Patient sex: M
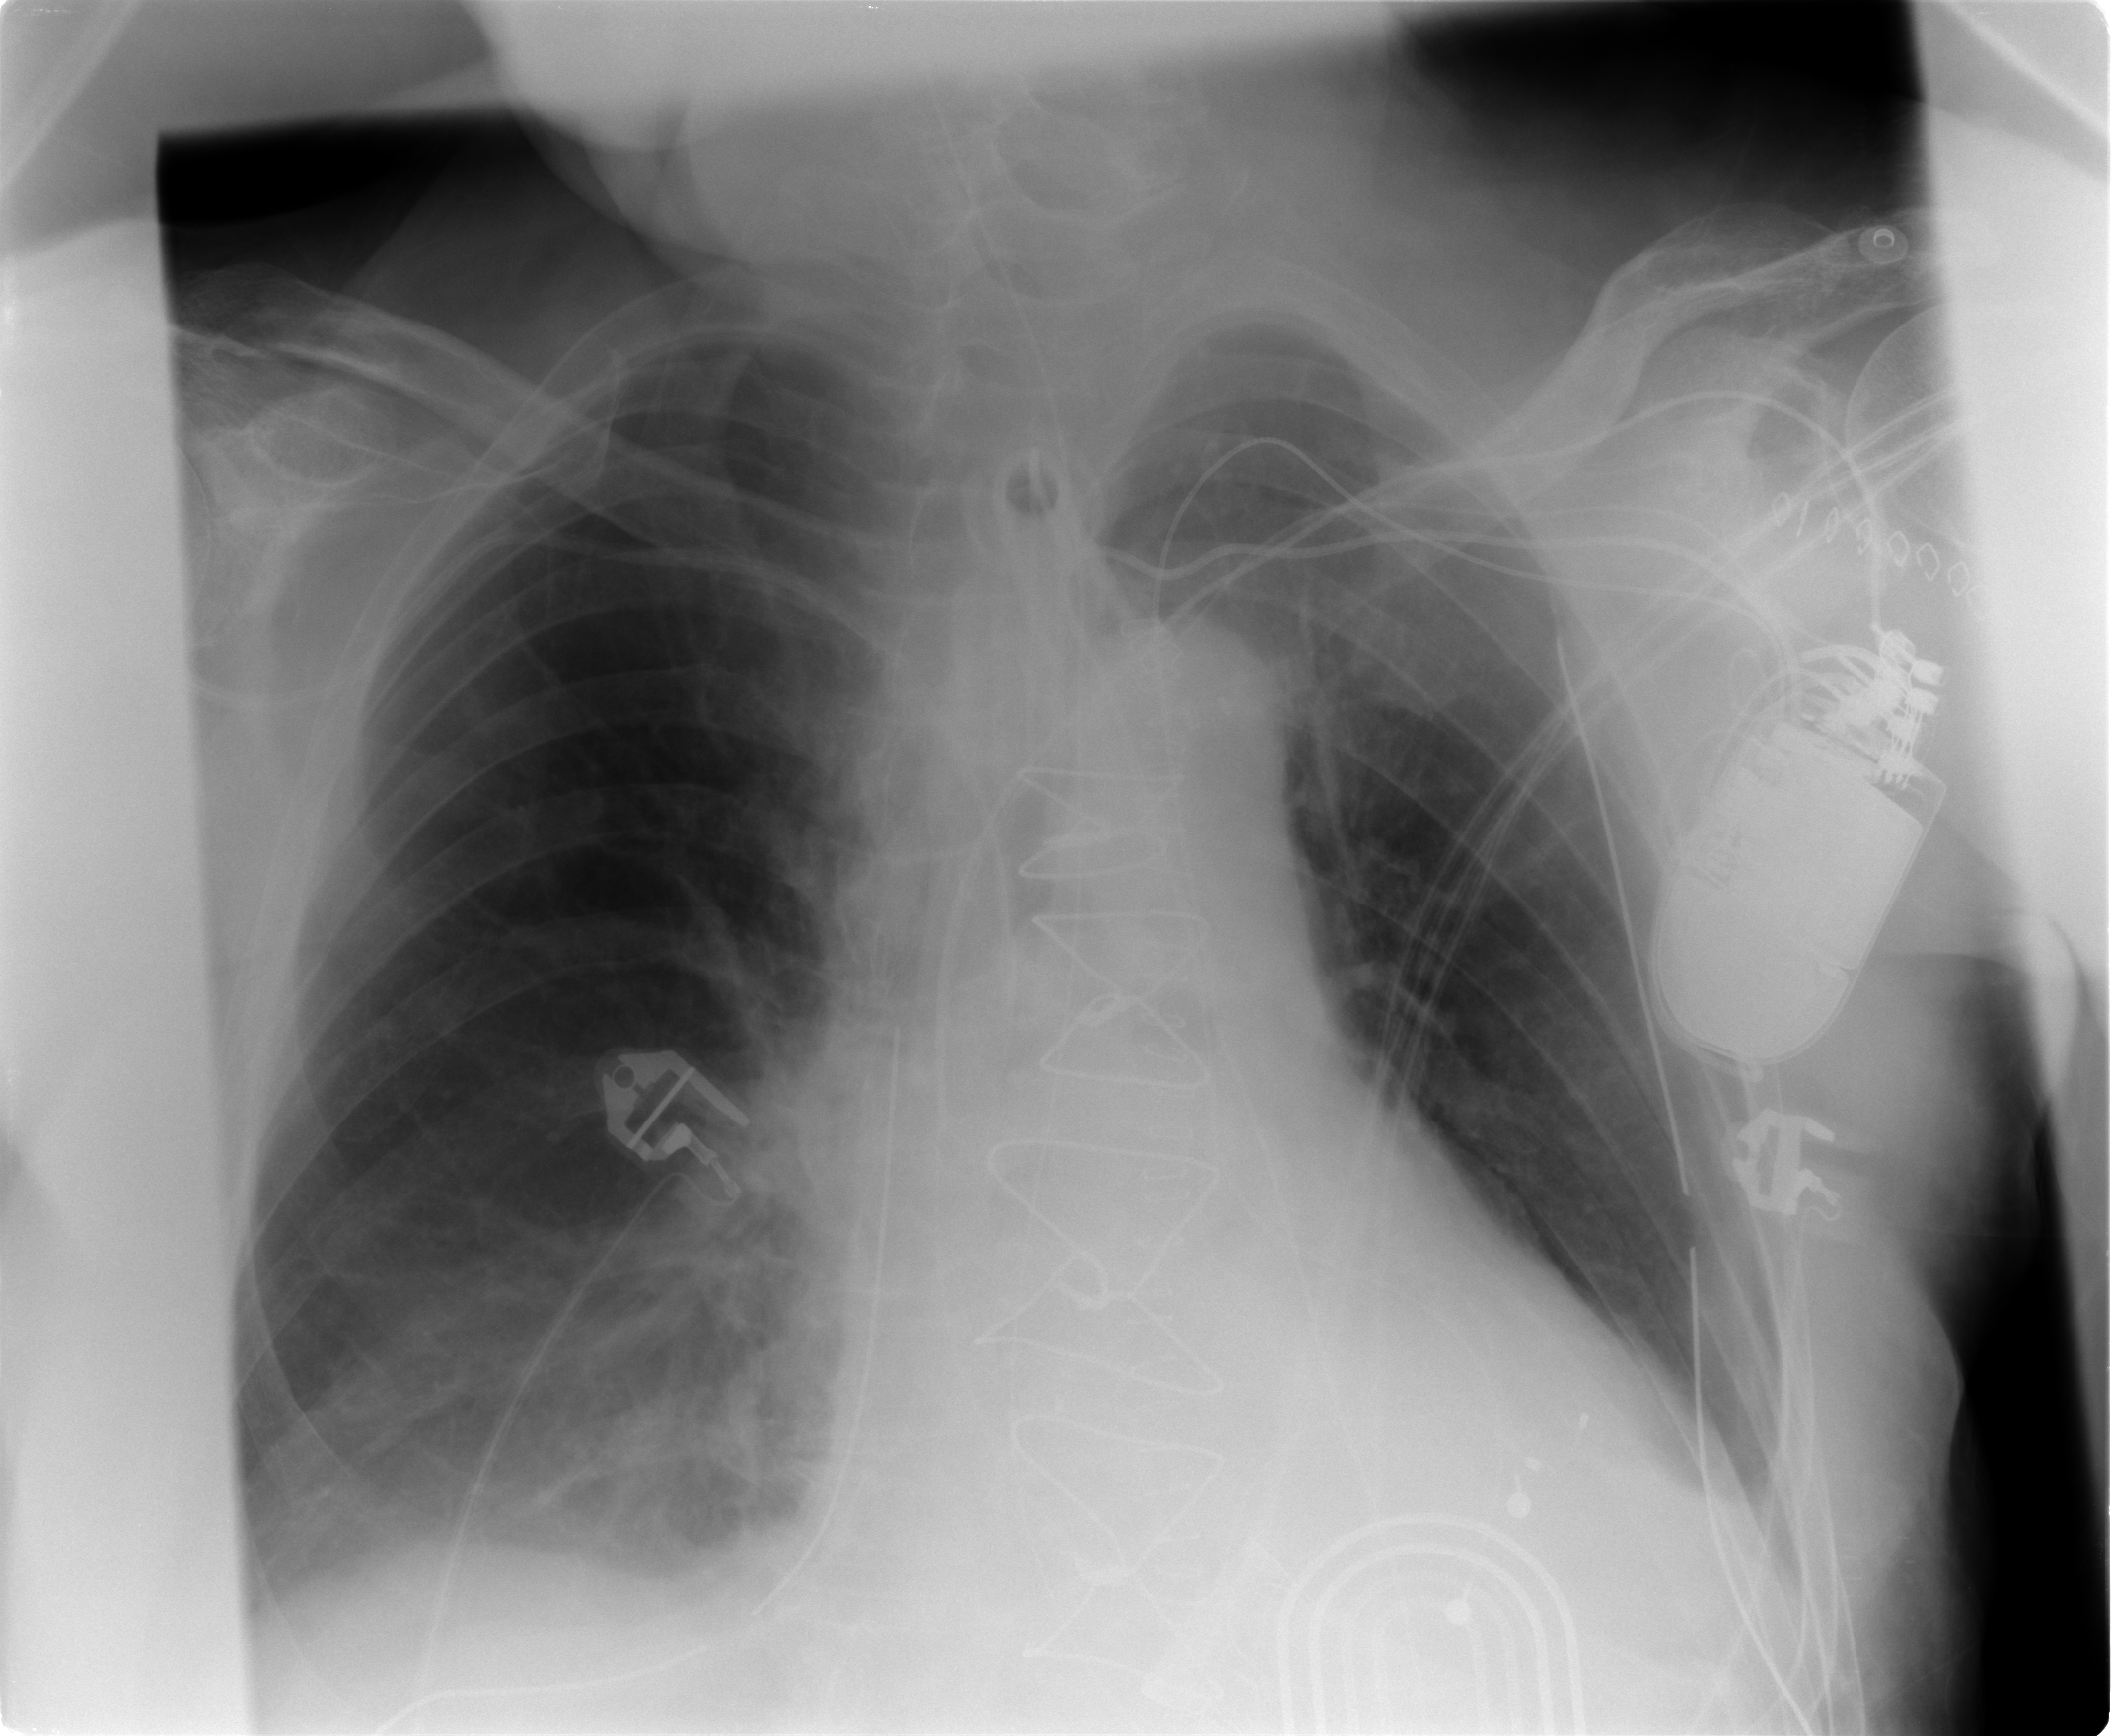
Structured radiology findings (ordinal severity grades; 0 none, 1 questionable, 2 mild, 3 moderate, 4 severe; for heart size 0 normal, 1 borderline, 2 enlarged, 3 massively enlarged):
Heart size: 2
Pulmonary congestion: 2
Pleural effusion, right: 1
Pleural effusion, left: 2
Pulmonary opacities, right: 0
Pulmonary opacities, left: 0
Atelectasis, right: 2
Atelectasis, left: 2